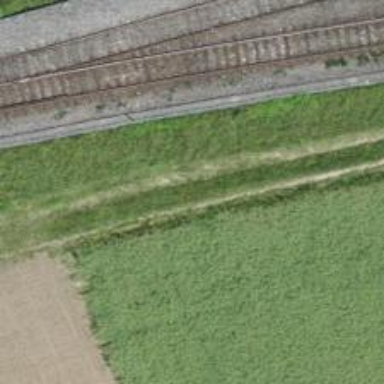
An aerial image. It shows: Track road with grade4 tracktype.